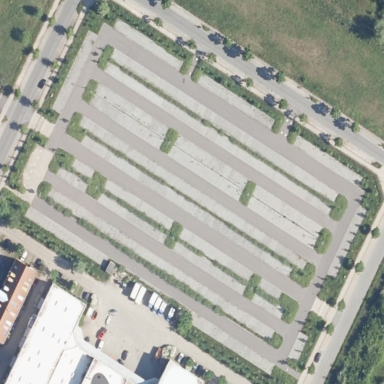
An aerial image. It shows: Parking area with surface.